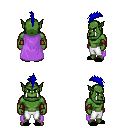
a pixel art fantasy rpg character, male body template, orc, green skin, lavender cape, white pants, blue mohawk hairstyle, leather bracers, black slippers, four views (front, back, left, right), 2x2 character sprite sheet, small pixel art, hard edges, no anti-aliasing